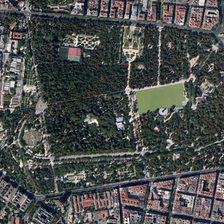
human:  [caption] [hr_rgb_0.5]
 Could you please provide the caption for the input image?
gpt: a lake with light green water in the middle .

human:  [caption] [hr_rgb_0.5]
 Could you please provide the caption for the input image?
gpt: a lake in the middle while with many black plants surrounded .

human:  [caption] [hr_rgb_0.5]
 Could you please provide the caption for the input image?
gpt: a park with black plants and a lake in the middle while with many buildings surrounded .

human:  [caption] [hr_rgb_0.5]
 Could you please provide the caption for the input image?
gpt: some intensive buildings with orange roof in it .

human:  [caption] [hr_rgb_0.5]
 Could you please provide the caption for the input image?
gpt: many buildings are around a park with many green trees and a rectangular lake .